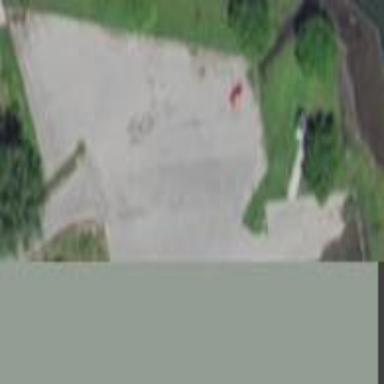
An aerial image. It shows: Parking area.